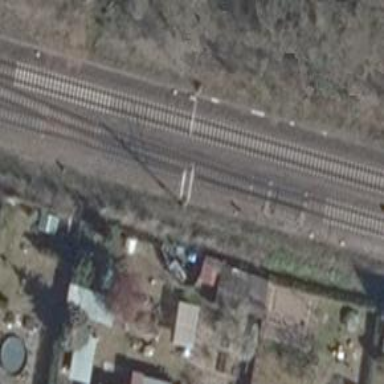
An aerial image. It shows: Rail line with electrified contact lines on embankment.